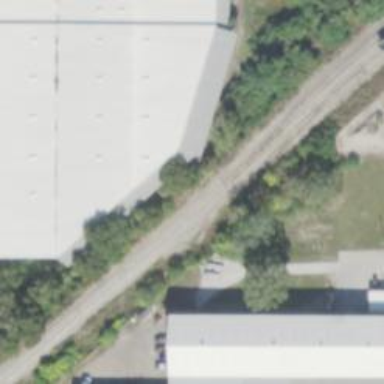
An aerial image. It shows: Disused railway spur.